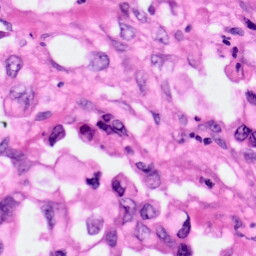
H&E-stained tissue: Pancreatic